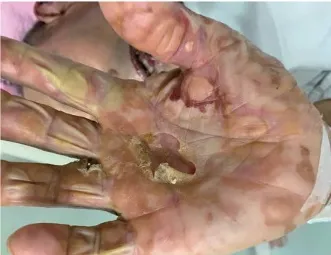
Skin and lips mucosa injury. The localized skin lesions presented with erosions on hands.
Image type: medical_photograph (other_medical_photograph)